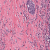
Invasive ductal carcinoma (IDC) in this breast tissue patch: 0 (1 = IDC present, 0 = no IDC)